Question: What is the value of the measurement in the image?
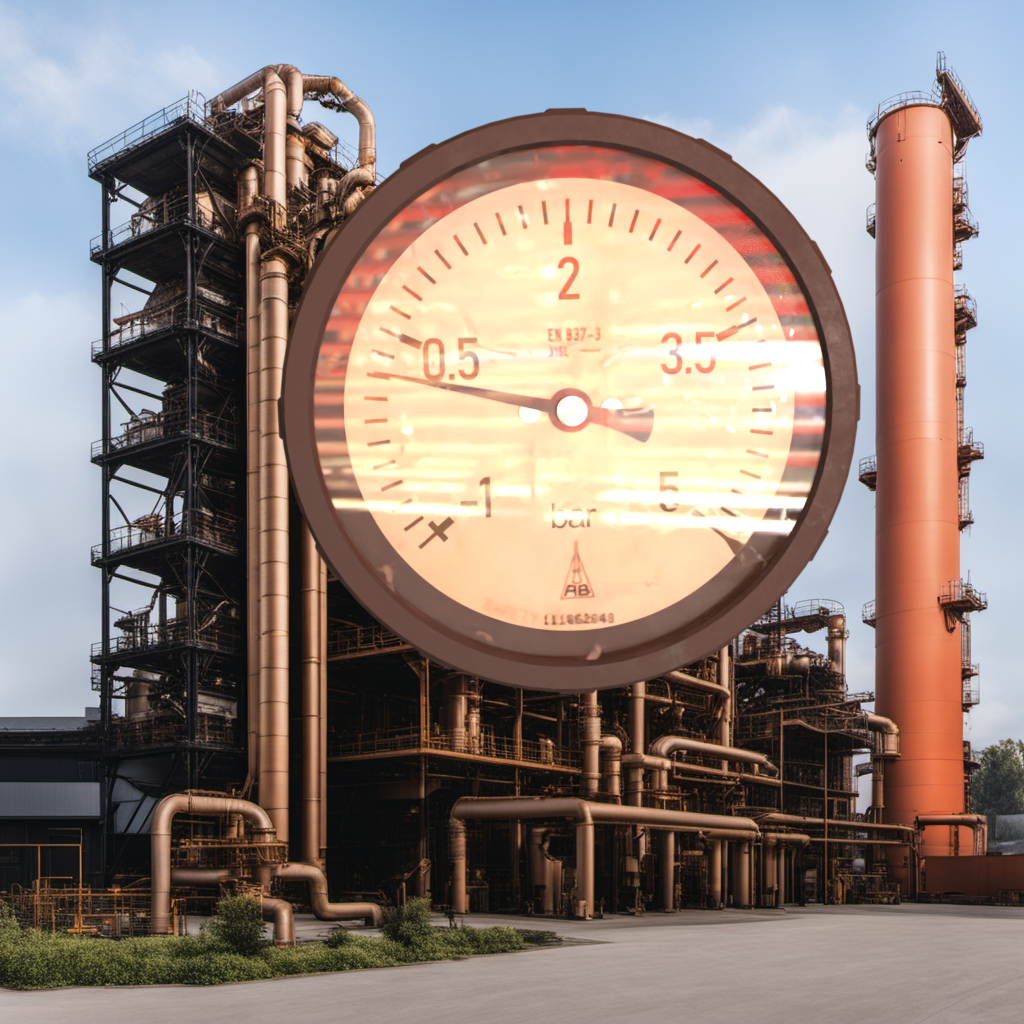
Answer: The result is 0.2
Question: What is the value range of this measurement?
Answer: The range is from -1 to 5
Question: What is the minimum and maximum value range of this measurement?
Answer: The minimum value is -1 and the maximum value is 5